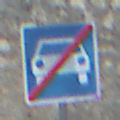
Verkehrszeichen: EndeKraftfahrstrasse
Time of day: MorningAfternoon
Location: Outdoor (Suburban)
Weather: PartlyCloudy
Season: NotSpecified
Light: Natural